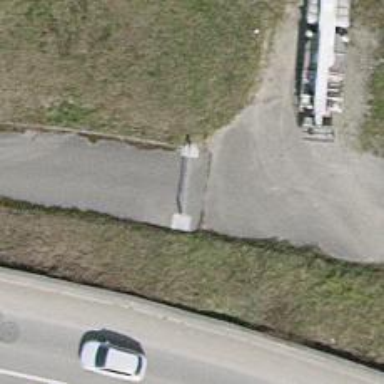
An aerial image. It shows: Lift gate barrier.